Question:
Hello,
I have to implement a form like above. Apart from other required fields, text boxes near the check boxes are not required to be filled in unless the associated check boxes are checked. How can i implement this. Thanks...
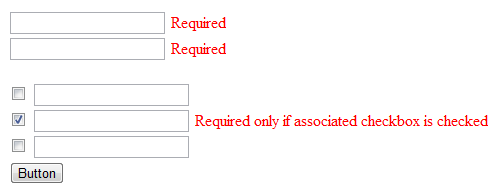
Answer: You can attach an onClick client side JS function and then you can enable/disable the validator via JS.
'''
<asp:CheckBox ID="" runat="server" OnClick="EnableDisable(this,ValidatorID)" />
<script type="text/javascript">
function EnableDisable(checkbox,ValidatorID){
var myVal = document.getElementById(ValidatorID);
ValidatorEnable(myVal, checkbox.checked);
}
</script>
'''